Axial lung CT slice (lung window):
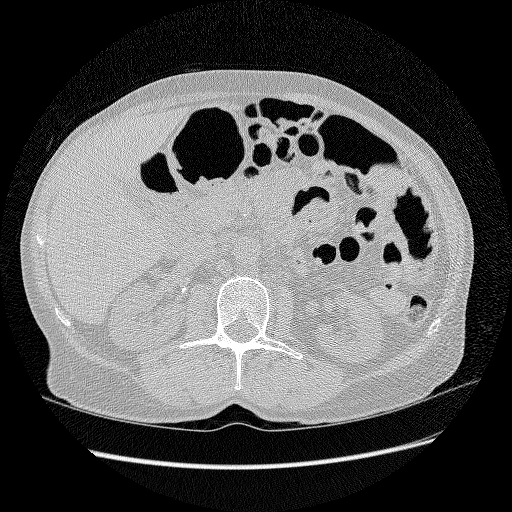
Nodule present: no